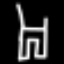
Label: pants